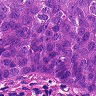
Metastatic tissue present: yes